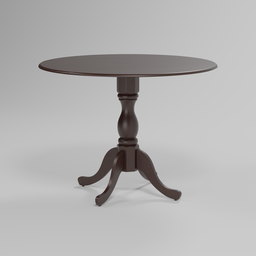
Label: furniture